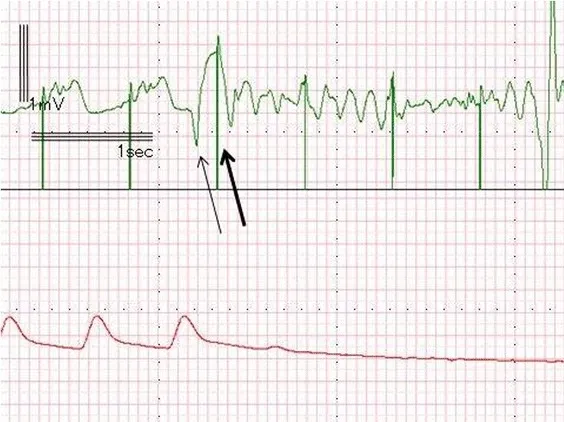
ECG and pressure waveform during the second episode of ventricular fibrillation. This ECG also shows the R-on-T phenomenon resulting from undersensing of a PVC. A pacing spike hit the T wave (large arrow) following a PVC (small arrow) in this episode, as well.
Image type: electrography (ekg)